Question: When I click 'Build -> Rebuild Project' I get this error.

Everyrithing is fine with the map. I successfully sync build.gradle and clean project without errors. And I can run on my device the map.
build.gradle
'''
buildscript {
repositories {
mavenCentral()
}
dependencies {
classpath 'com.android.tools.build:gradle:0.12.0'
}
}
apply plugin: 'android'
repositories {
mavenCentral()
}
dependencies {
compile 'com.android.support:support-v4:20.0.0'
compile 'com.google.android.gms:play-services:5.0.77'
}
android {
compileSdkVersion 20
buildToolsVersion '20'
defaultConfig {
minSdkVersion 10
targetSdkVersion 20
}
}
'''
Manifest.xml
'''
<meta-data android:name="com.google.android.gms.version"
android:value="@integer/google_play_services_version" />
'''
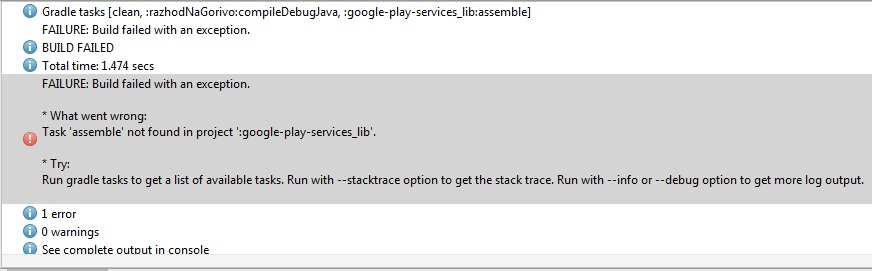
Answer: You have a reference to 'google-play-services_lib' in your file. Unless you have a module in a directory called "google-play-services_lib" off of your project root, which I assume you don't, then remove this bit from your settings file. The correct way to add a dependency on Play Services is not by adding this to your settings file, but by a 'compile' statement in your 'dependencies' block of your file, as you have already done:
'''
compile 'com.google.android.gms:play-services:5.0.77'
'''